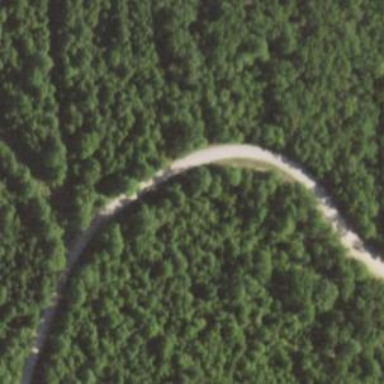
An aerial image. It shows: Unclassified road.